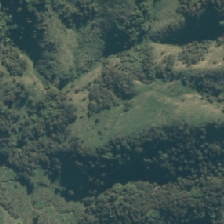
Land cover: grose_broom